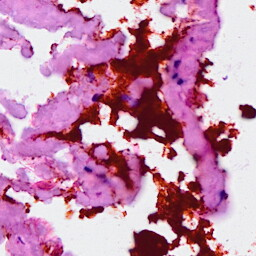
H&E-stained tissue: Breast